Aerial crown-view tile of a tropical tree (Barro Colorado Island, Panama), acquired 20241216:
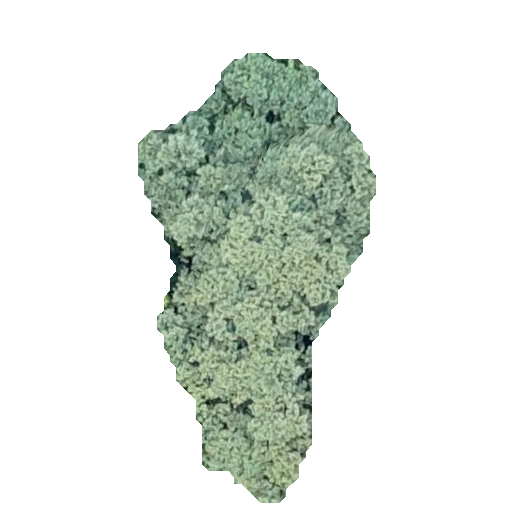
Species: Luehea seemannii
GBIF accepted scientific name: Luehea seemannii
Crown area: 97.154 m²